Question: I've run into a small usability issue, and I can't get my head around the solution.

Imagine 1 [above] as being a set of large divs, say the width of a typical web page e.g. 900px.
A user can click on a div to expand it, for example in [2] the first div has been clicked.
In [3] the second div has been clicked, opening it and also closing the first one.
The trouble is that the top of this newly opened div 'moves up' from it's position at [2]. This is normal and expected behaviour of course, but in my specific application with lots of similar, large divs it is confusing for the user; the point of focus for the user is no longer where it was.
Obviously this requires that the page has been scrolled down a bit to allow the page to 'move down' to compensate. This should be the case as the user will have scrolled down a bit to see these divs.
Hopefully this makes sense...
J
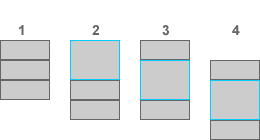
Answer: Here's a working solution, applying an 'accordion' jQuery IU object:
(assuming the containing 'div' is and 'accordion' object with 'id' 'accordion')
'''
$("#accordion").on("accordionbeforeactivate", function (event, ui) {
var pos = $(ui.newHeader).offset().top;// get current position of div being opened
var view_pos = $(document).scrollTop();// get relative position on screen
delta = pos - view_pos;// var not declared in order to make it available to other function
});
$("#accordion").on("accordionactivate", function (event, ui) {
var newPos = $(ui.newHeader).offset().top;
$(document).scrollTop(newPos-delta );// reposition to same relative place on screen
});
'''
<URL>
Link to documentation: <URL>